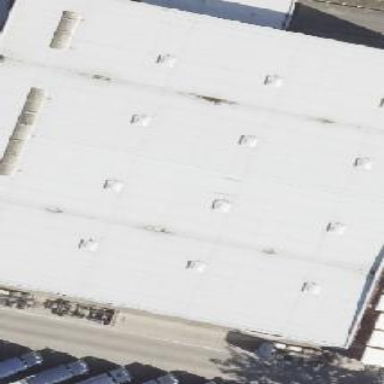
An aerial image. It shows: Commercial building.